The image is a wavelet scalogram (time versus scale/frequency) of a rolling-element bearing's vibration signal. Diagnose the bearing from this image, choosing from: normal, inner_race, outer_race, ball.
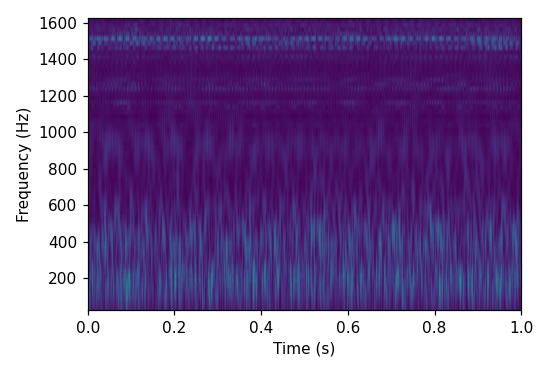
Answer: outer_race